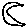
Label: moon